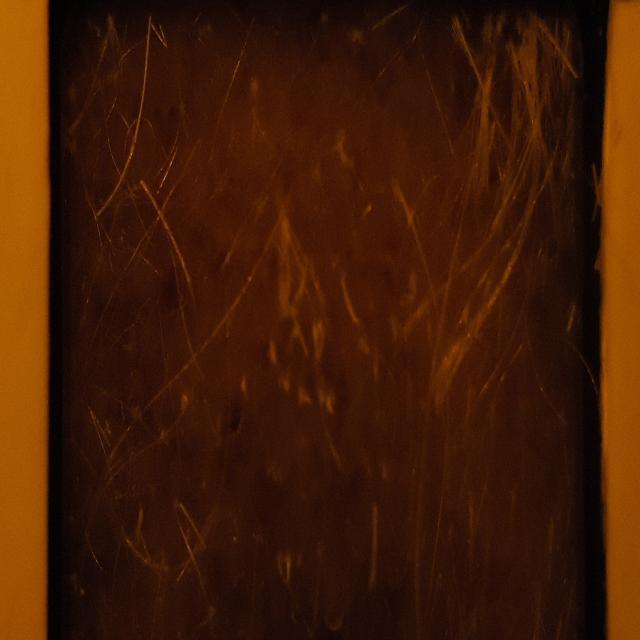
Canine dermatitis — inflammation of the skin presenting with erythema, pruritus, papules, and excoriation. May be allergic, contact, or atopic in origin.